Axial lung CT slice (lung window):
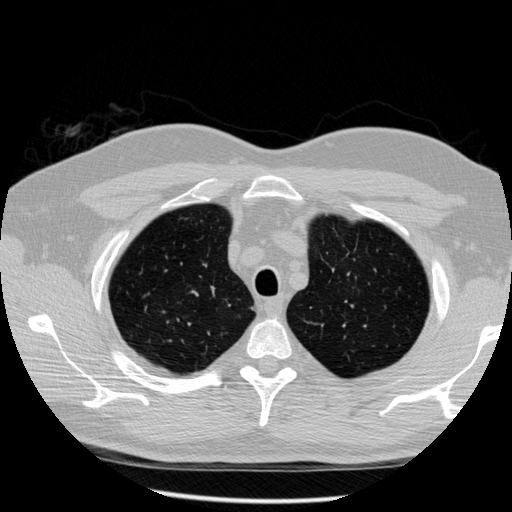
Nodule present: no